Question: ## Problem
I am trying to access <URL>.
There are a lot of questions on Stackoverflow that describe the exact same behavior. For instance:
1. how do I access facebook developer app?
2. cant login to facebook developer app, getting redirected to my facebook page instead
They all state that the problem is that you can't become a developer if you use a or account. So I tried to find out if my account is of such a type. The Facebook documentation says:
> Business accounts are designed for people who only want to use Facebook to administer Pages and their ad campaigns. You can use a business account to view all the Pages and Social Ads you've created. You can also see public info about other people on Facebook from a business account, but you can't interact with those people outside the context of your Page. And, unlike personal accounts, business accounts can't be found in search, send or receive friend requests or create/develop apps. (<URL>
Since I added another account as friend I don't think that the account is a or account.
## What I have tried so far
First I deleted all my cookies to be sure that those are not the problem. I also tried another browser (Chrome 21 and Firefox 14). Accessing sub pages of developers.facebook.com also result in a redirect to my home page.
## Questions
1. How can I add the developer app to my account?
2. How can I access developers.facebook.com?
## Appendix

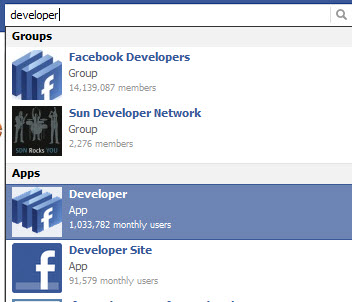
Answer: After a long time I think I found the problem. The account I was given was in fact a account. But it was a account. Those accounts are very limited and can't be used to access <URL>.
I also wrote:
> Since I added another account as friend I don't think that the account is a business or page account.
Funny thing is that the account I added also is a account. And those can friend each other but not accounts.